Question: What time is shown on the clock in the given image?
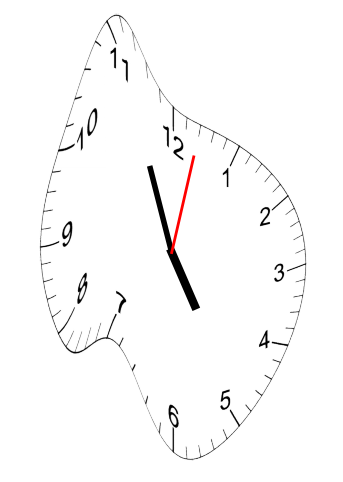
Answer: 04:56:02